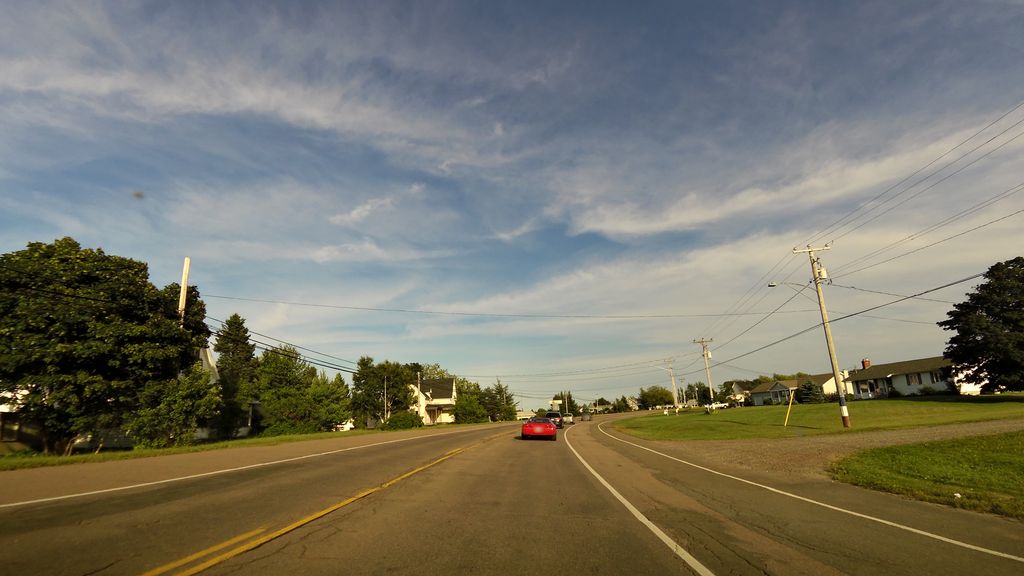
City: charlottetown